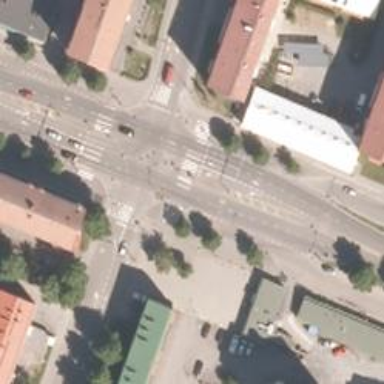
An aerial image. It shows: Railway crossing.